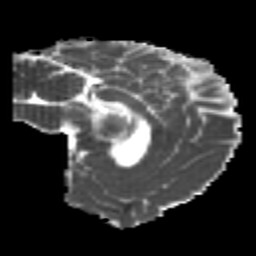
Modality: MD
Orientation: sagittal
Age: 23
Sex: male
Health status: healthy
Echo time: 0.074 s